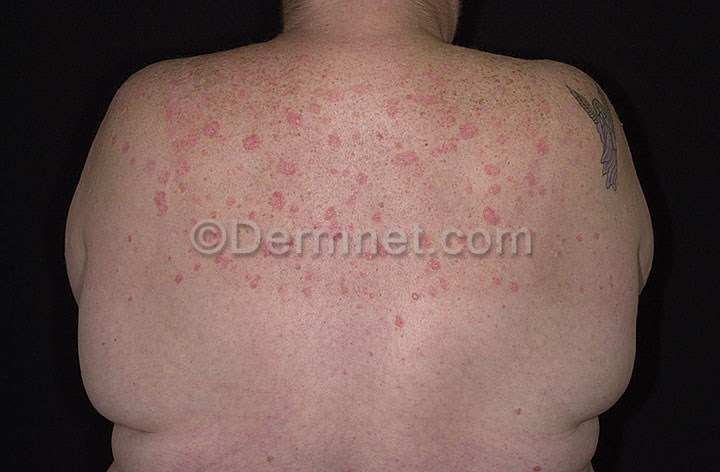
Disease: Psoriasis pictures Lichen Planus and related diseases